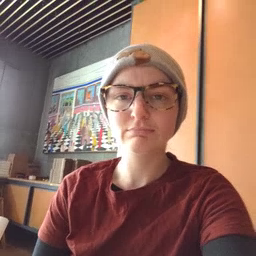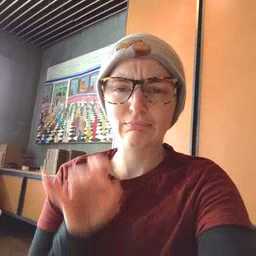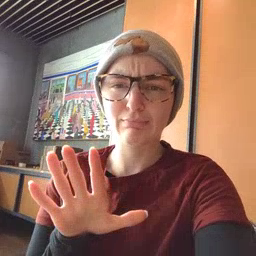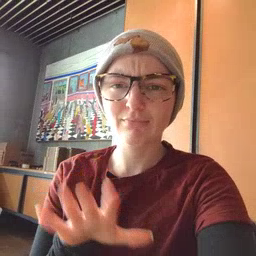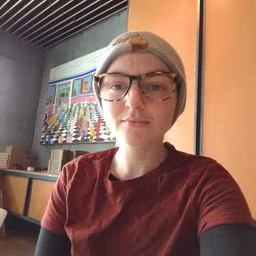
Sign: yucky